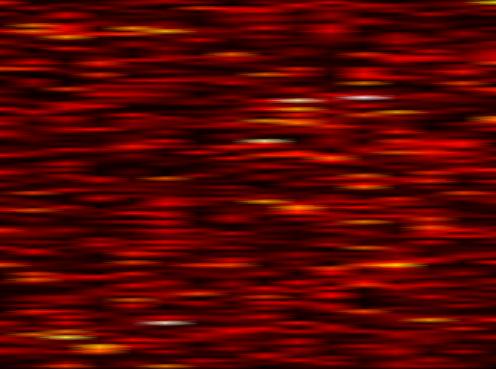
Label: FBMC